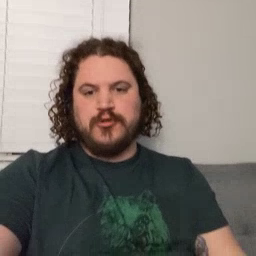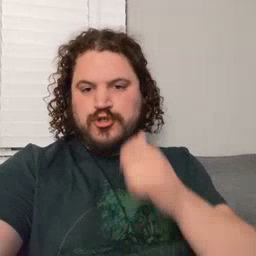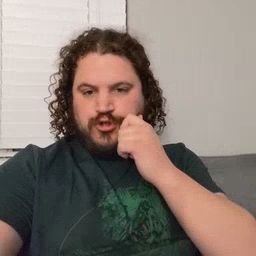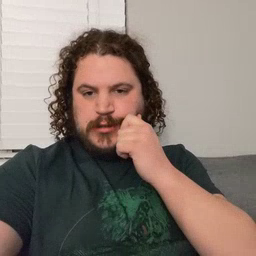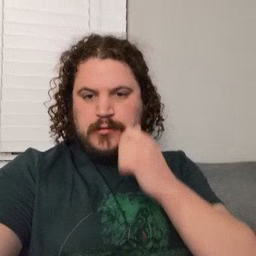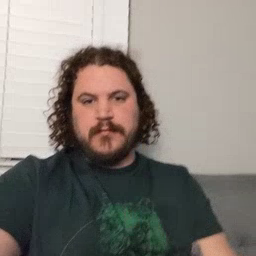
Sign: cheek